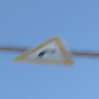
Verkehrszeichen: KurveRechts
Umgebung: Outdoor, Nature
Tageszeit: MorningAfternoon
Wetter: Clear
Licht: Natural
Jahreszeit: Autumn
Kontrast: HighContrast